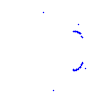
Particle: proton